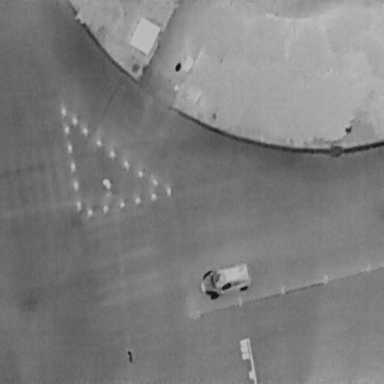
There is a Person in the infrared image.